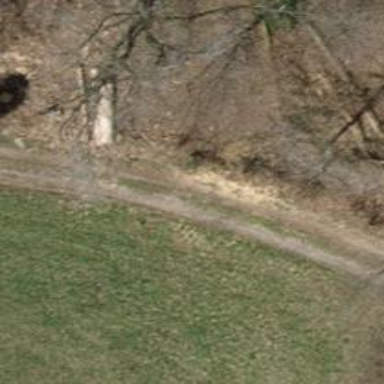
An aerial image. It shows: Dirt track with grade2 tracktype.